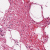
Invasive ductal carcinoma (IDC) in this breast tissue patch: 0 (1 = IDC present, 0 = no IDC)